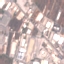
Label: Industrial